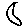
Label: moon